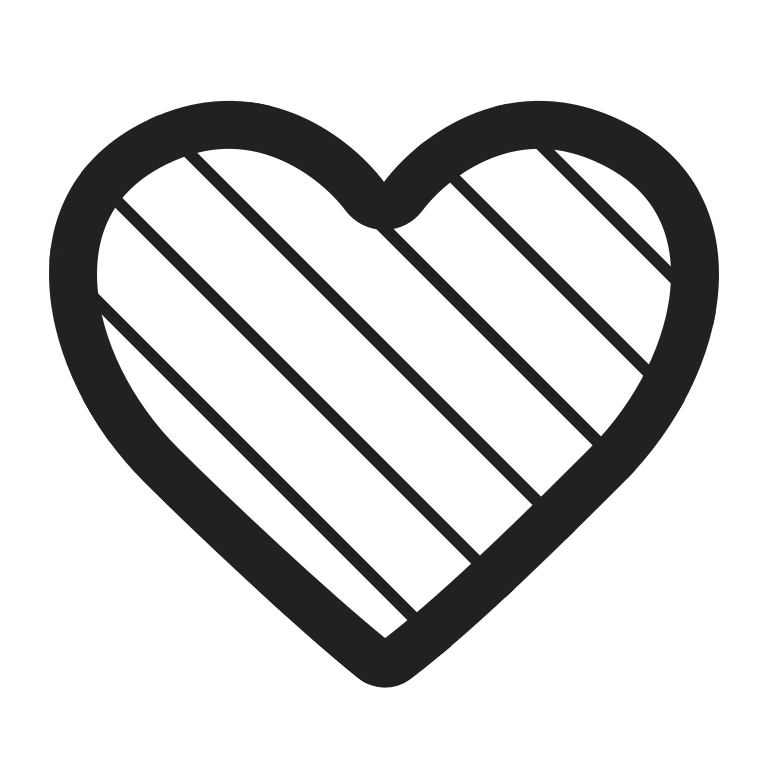
brown heart high contrast